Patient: sex M, age 61
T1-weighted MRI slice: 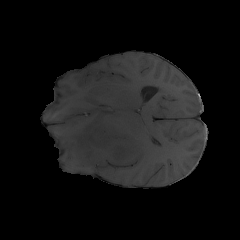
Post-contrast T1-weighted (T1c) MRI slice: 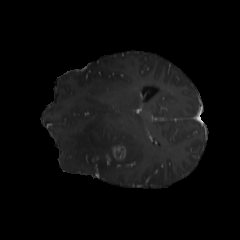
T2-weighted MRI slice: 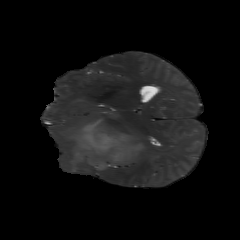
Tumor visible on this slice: yes
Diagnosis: Glioblastoma, IDH-wildtype
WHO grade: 4